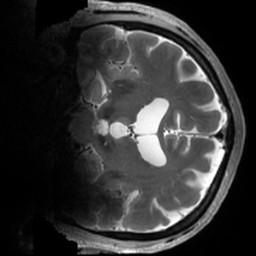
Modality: T2w
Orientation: coronal